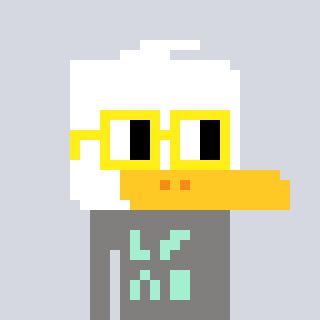
a pixel art character with square yellow glasses, a duck-shaped head and a bluegrey-colored body on a cool background